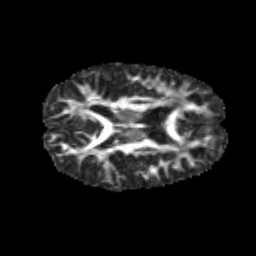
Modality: FA
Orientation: axial
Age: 11
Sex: male
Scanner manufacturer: siemens
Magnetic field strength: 3 T
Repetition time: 3.8 s
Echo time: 0.07 s